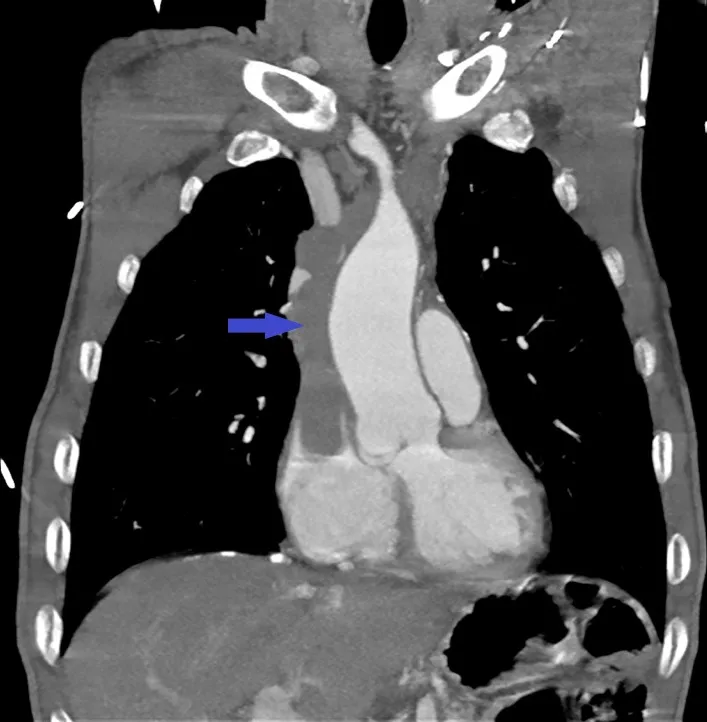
Enhanced CT scan of the chest showing the anterior mediastinal mass invading the superior vena cava and prolapsing into the right atrium (blue arrow).
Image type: radiology (ct)